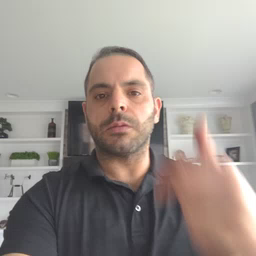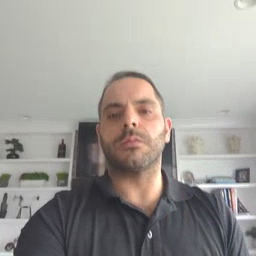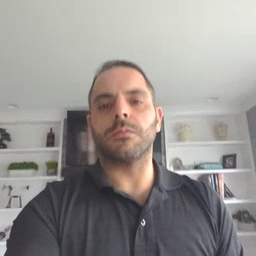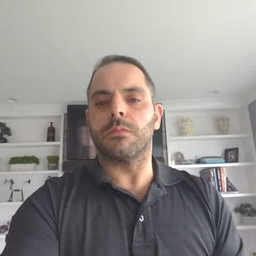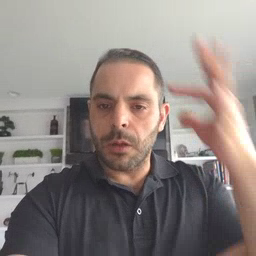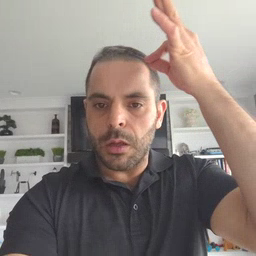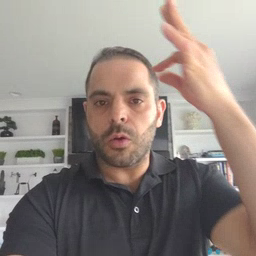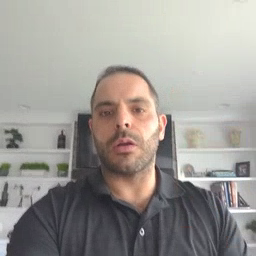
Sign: hair